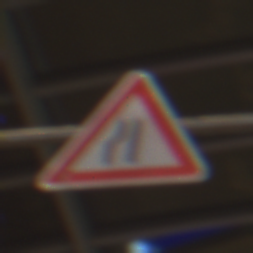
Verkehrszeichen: EinseitigVerengteFahrbahnLinks
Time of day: NotSpecified
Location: Indoor (Urban)
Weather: NotSpecified
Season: NotSpecified
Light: Artificial